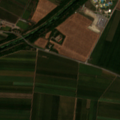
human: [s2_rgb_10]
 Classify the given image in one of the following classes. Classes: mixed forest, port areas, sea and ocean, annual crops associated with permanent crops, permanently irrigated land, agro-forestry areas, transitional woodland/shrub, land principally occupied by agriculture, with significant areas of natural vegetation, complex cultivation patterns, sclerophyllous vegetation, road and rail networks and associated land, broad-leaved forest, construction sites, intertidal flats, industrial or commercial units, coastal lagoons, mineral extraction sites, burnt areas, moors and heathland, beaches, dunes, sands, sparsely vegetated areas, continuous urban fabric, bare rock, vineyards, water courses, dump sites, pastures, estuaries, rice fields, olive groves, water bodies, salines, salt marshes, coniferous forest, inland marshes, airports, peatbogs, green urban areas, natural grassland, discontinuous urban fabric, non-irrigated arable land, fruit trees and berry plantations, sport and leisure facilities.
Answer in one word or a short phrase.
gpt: discontinuous urban fabric, non-irrigated arable land, water courses